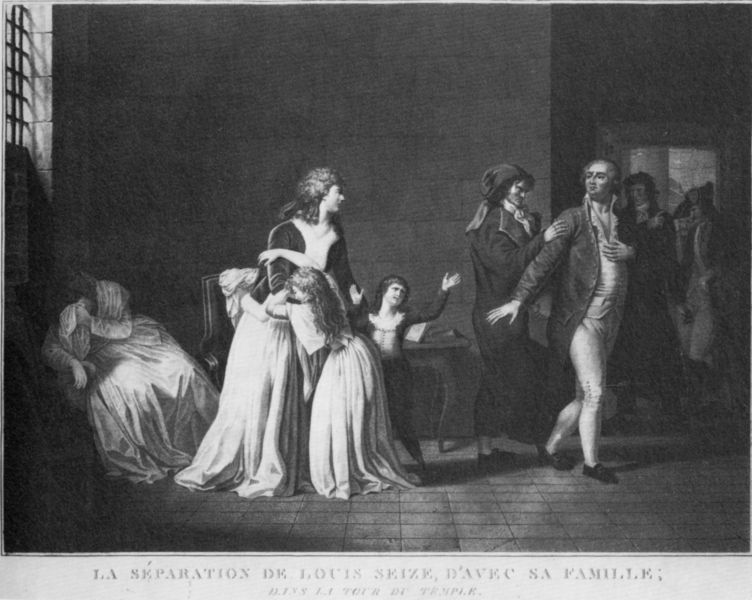
Titel: La séperation de Louis Seize, d'avec sa famille, Die Trennung Ludwigs XVI. von seiner Familie
Standort: Paris
Institution: Bibliothèque Nationale.
Schlagwörter: dunkel, gemälde, gruppe, mann, schatten, frauen, menschen, mädchen, fenster, frankreich, frau, grau, kleid, kleider, licht, männer, stuhl, tisch, tür, zeichnung, zimmer, schloss, anzug, gericht, mütze, wand, architektur, barock, diener, hinrichtung, historie, kleidung, stein, trauer, gesten, niederlande, gitter, boden, haare, familie, kind, klassizismus, mutter, vater, kontrast, locken, traurig, genre, kinder, helldunkel, perücke, schrift, schule, mauer, grafik, graphik, bank, französisch, könig, trennung, abschied, amme, weinen, druck, lithographie, schwarz-weiß, radierung, stich, lithografie, kupfer, fliesen, revolution, text, verhaftung, beschriftung, gefängnis, kerker, gitterfenster, leid, leiden, schmerz, historiengemälde, tempel, temple, kupferstich, beweinung, bildunterschrift, bitten, klagen, ludwig, stick, betrug, tüt, louis xvi, marie antoinette, trennen, abführung, ludwig xvi, ludwig xvi., chodowiecki, chodowieki, louis seize, ludwig der 16, ludwig der 16te, polizie, roi, scheidung, separation, wegführen, gefangenschaft, haft, fortgehen, frankreicz, diesnstmädchen, ludwig vi